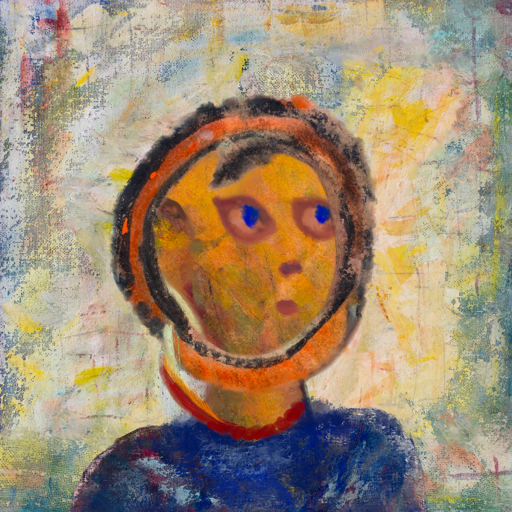
Background: Irani, Head And Neck Side: Gypsy_Mother, Face Side: Mother_And_Son_Mother, Bust: Irani, Hair Side: Childish, Head Accessory: Blank, Second Necklace: Blank, Necklace: Pipe, Baby: Blank